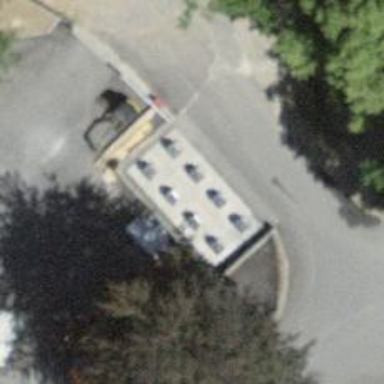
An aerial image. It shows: Recycling container for recycling.